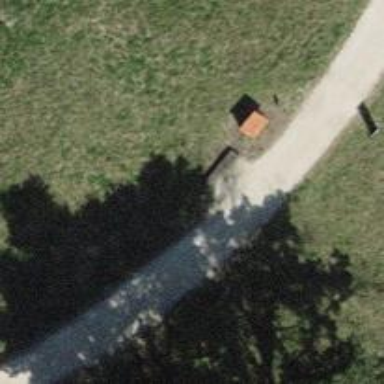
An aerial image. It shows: Brown bench in the vicinity.